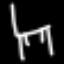
Label: chair